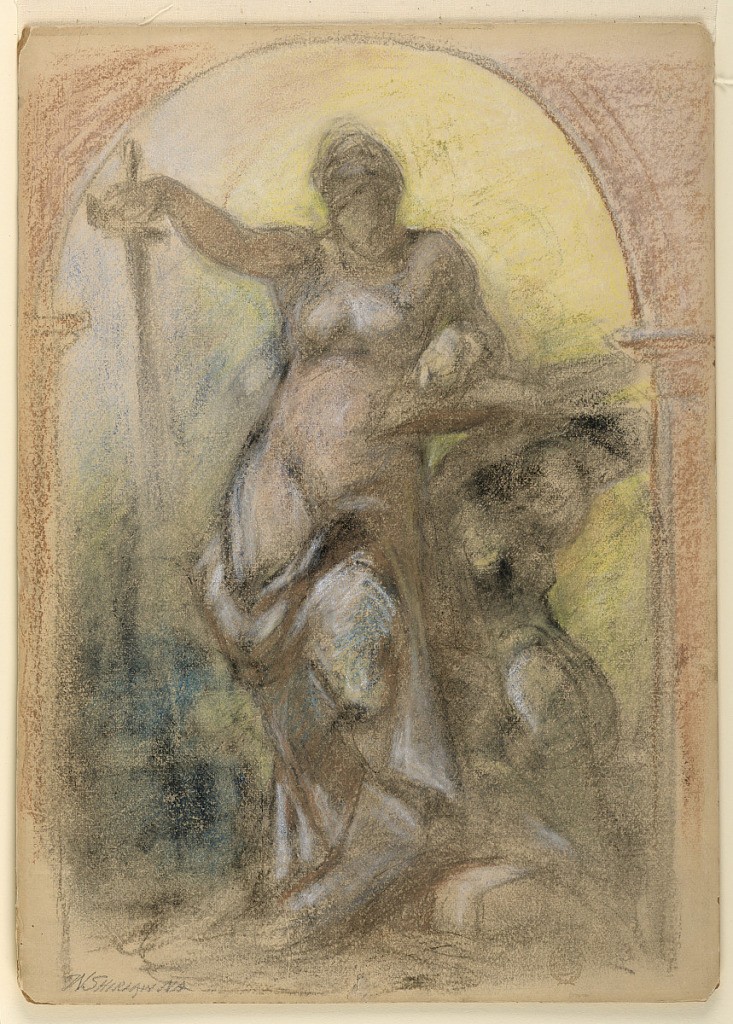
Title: Design for a Wall Decoration
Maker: Walter Shirlaw, American, b. Scotland, 1838–1909
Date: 1875–80
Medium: Pastel on paper
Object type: Drawing
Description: A woman is shown from the front, standing and leaning with her left arm upon a book, which lies upon a sculptural reading desk.